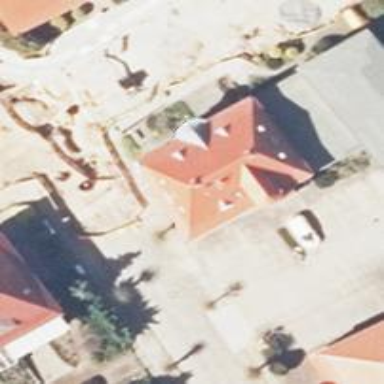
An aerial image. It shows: Pharmacy building.